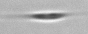
Label: Cylindrotheca_morphotype1